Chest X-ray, PA view. Patient: 55 years old, sex M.
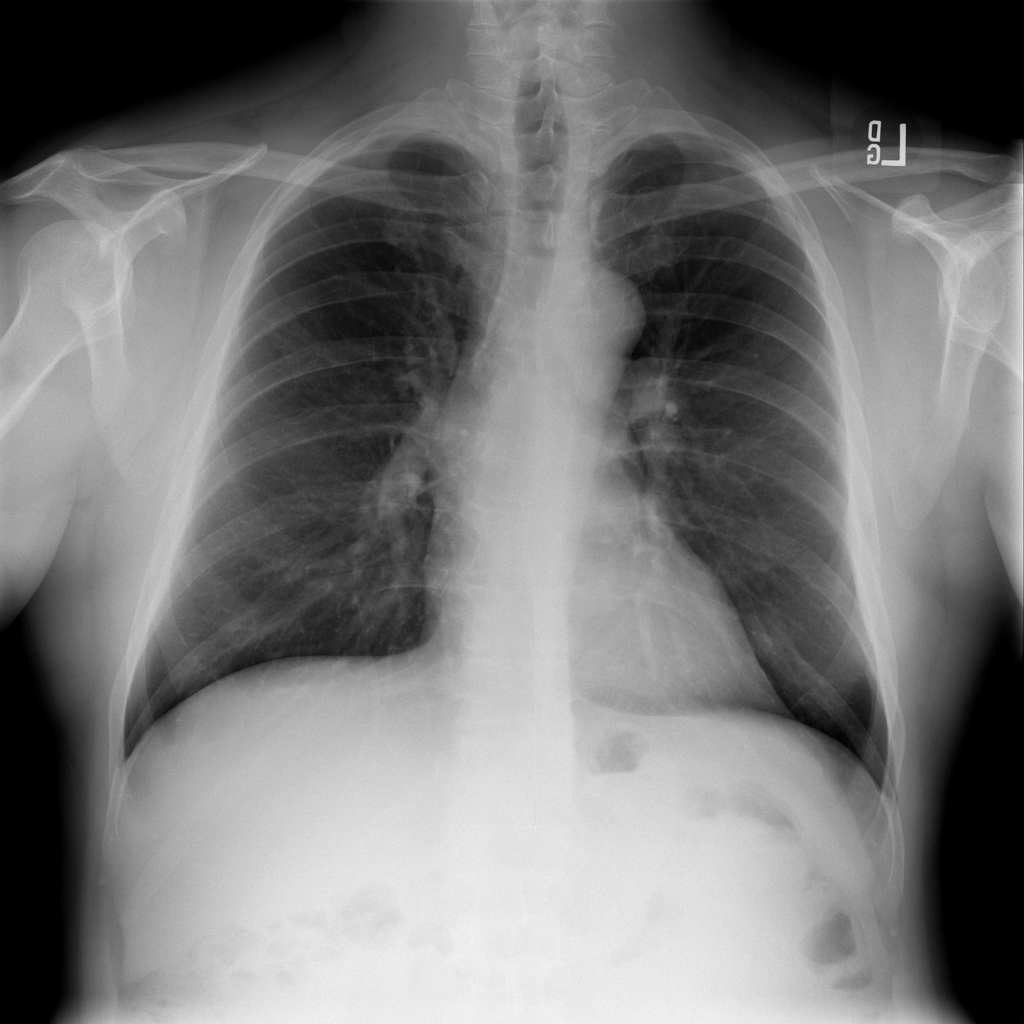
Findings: No Finding